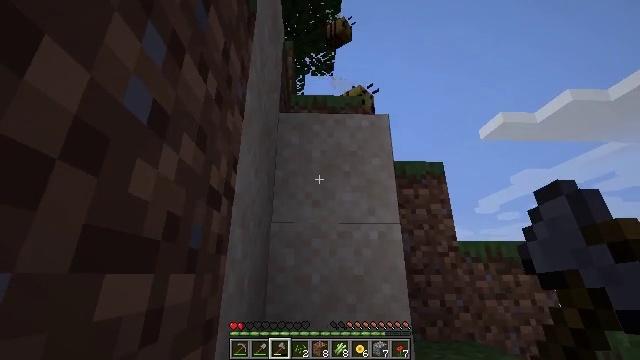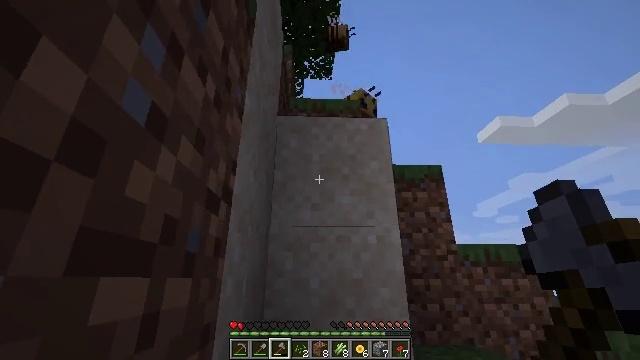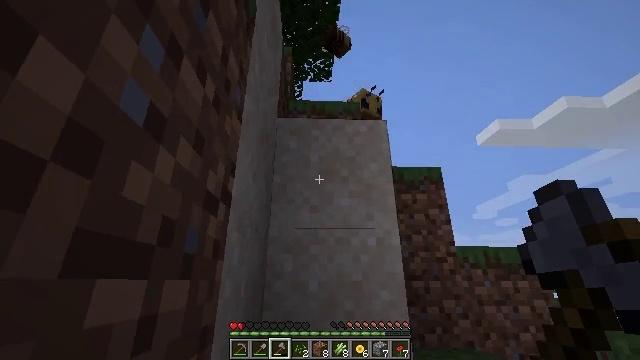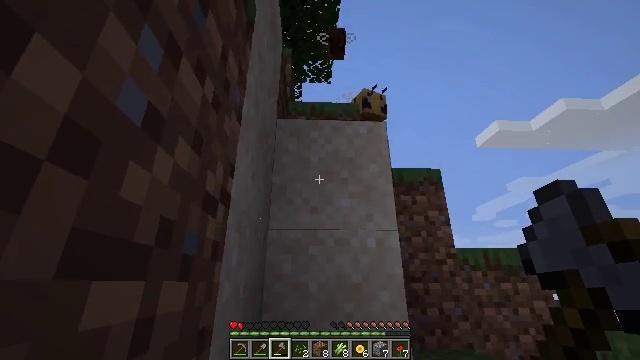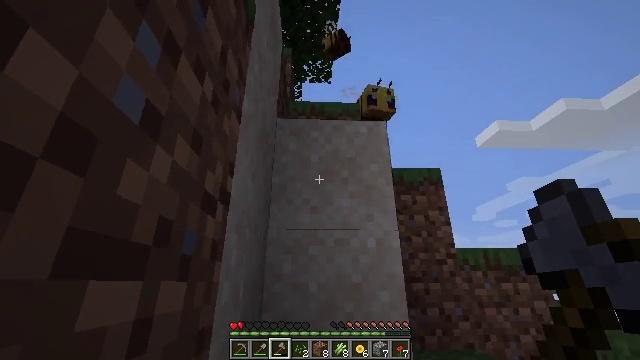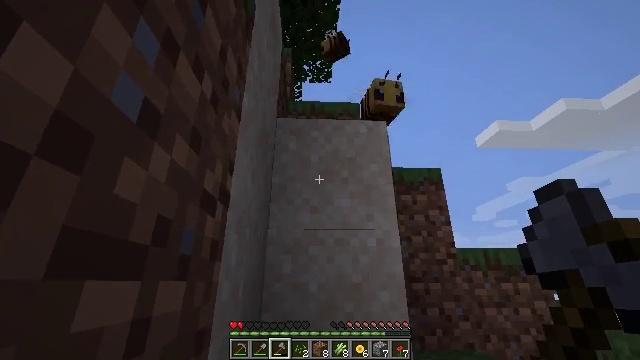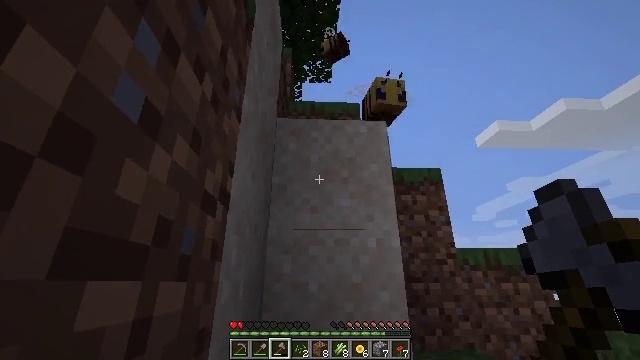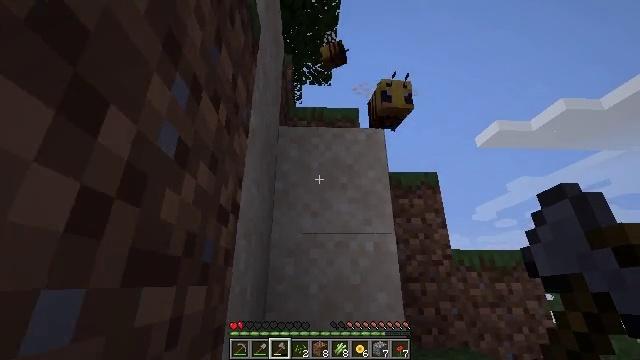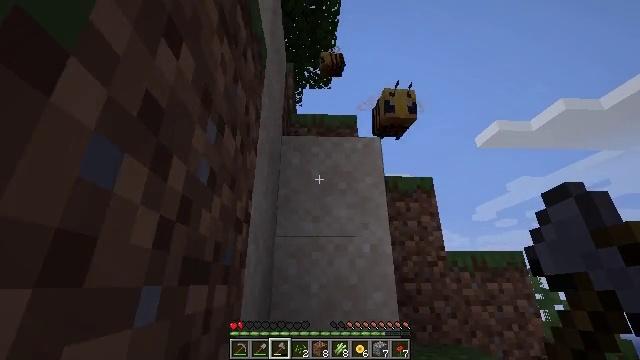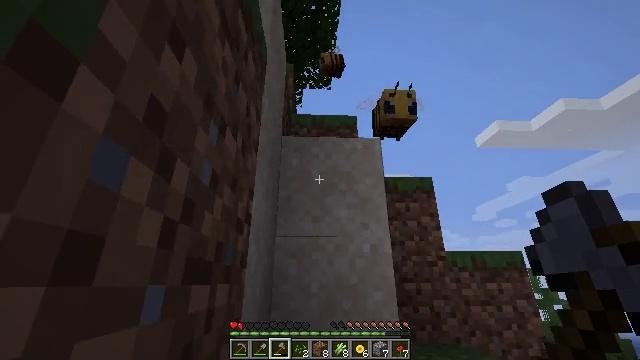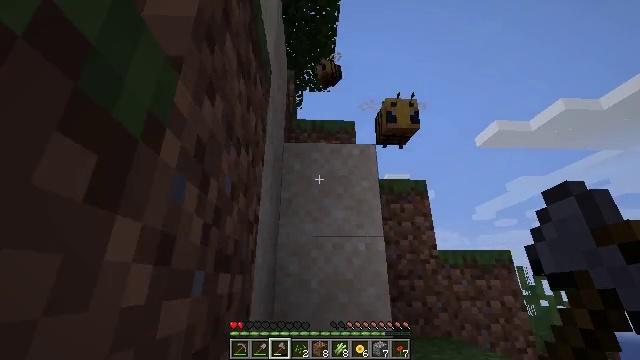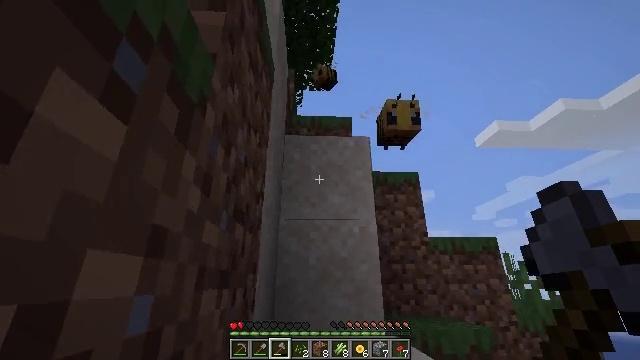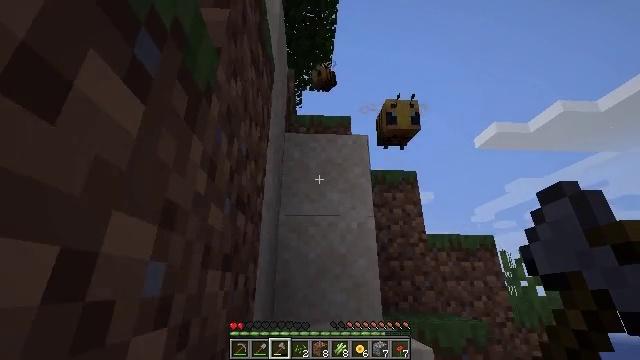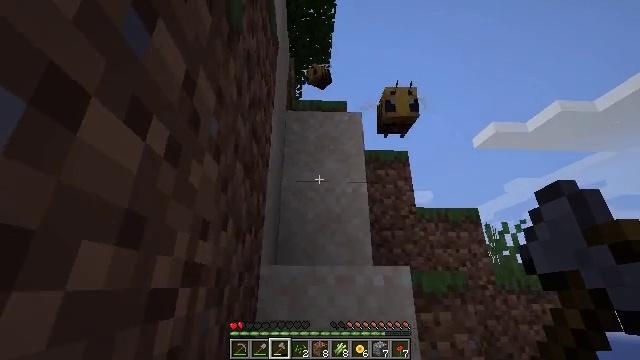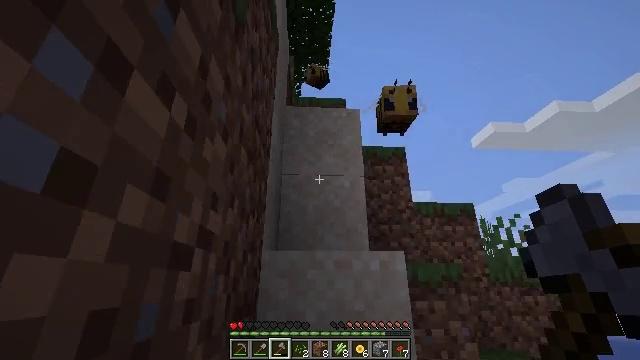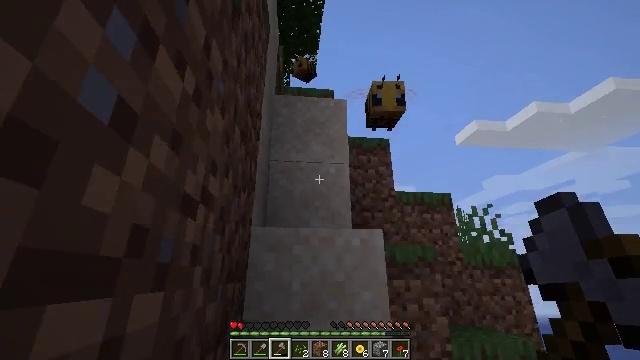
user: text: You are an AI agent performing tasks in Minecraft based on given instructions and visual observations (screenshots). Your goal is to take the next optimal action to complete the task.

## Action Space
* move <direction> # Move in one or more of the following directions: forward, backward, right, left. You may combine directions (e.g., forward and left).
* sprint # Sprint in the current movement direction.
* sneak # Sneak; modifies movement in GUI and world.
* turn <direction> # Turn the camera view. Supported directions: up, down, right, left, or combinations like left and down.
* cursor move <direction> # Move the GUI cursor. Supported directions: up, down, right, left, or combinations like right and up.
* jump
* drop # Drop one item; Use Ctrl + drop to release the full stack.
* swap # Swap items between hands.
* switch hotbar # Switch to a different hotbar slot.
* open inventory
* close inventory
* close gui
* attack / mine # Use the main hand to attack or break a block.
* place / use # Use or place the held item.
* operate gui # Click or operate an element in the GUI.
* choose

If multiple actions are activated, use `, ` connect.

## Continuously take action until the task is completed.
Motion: motion action
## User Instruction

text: Collect sand to make glass.
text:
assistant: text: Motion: move left
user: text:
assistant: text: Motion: move left
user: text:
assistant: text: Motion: move left
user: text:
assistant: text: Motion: move left
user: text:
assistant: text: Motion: move left
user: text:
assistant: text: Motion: move back and move left
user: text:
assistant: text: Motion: move back and move left
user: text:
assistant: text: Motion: move back and move left
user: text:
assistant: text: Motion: move back and move left
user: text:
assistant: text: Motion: move back and move left
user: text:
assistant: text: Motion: move back and move left
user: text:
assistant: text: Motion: move back and move left
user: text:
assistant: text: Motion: move back and move left
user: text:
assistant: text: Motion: move back and move left
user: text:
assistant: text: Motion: move back and move left, turn right and down
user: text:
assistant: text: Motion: move back and move left, turn right and down
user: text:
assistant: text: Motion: move back and move left, attack / mine
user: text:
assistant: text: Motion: move back and move left, attack / mine
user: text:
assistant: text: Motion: move back and move left, attack / mine
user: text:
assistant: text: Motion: move left, turn right and up, attack / mine
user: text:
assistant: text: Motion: move left, turn right and up
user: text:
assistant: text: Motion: move left, turn right and up
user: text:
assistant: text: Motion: move left, attack / mine
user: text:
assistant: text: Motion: move left, attack / mine
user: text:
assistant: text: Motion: move left, attack / mine
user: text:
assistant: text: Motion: move back and move left, turn right
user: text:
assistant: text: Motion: move back and move left, turn right, attack / mine
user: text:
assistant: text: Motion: move back and move left, attack / mine
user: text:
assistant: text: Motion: move back and move left, attack / mine
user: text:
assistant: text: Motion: move back and move left, turn right and up